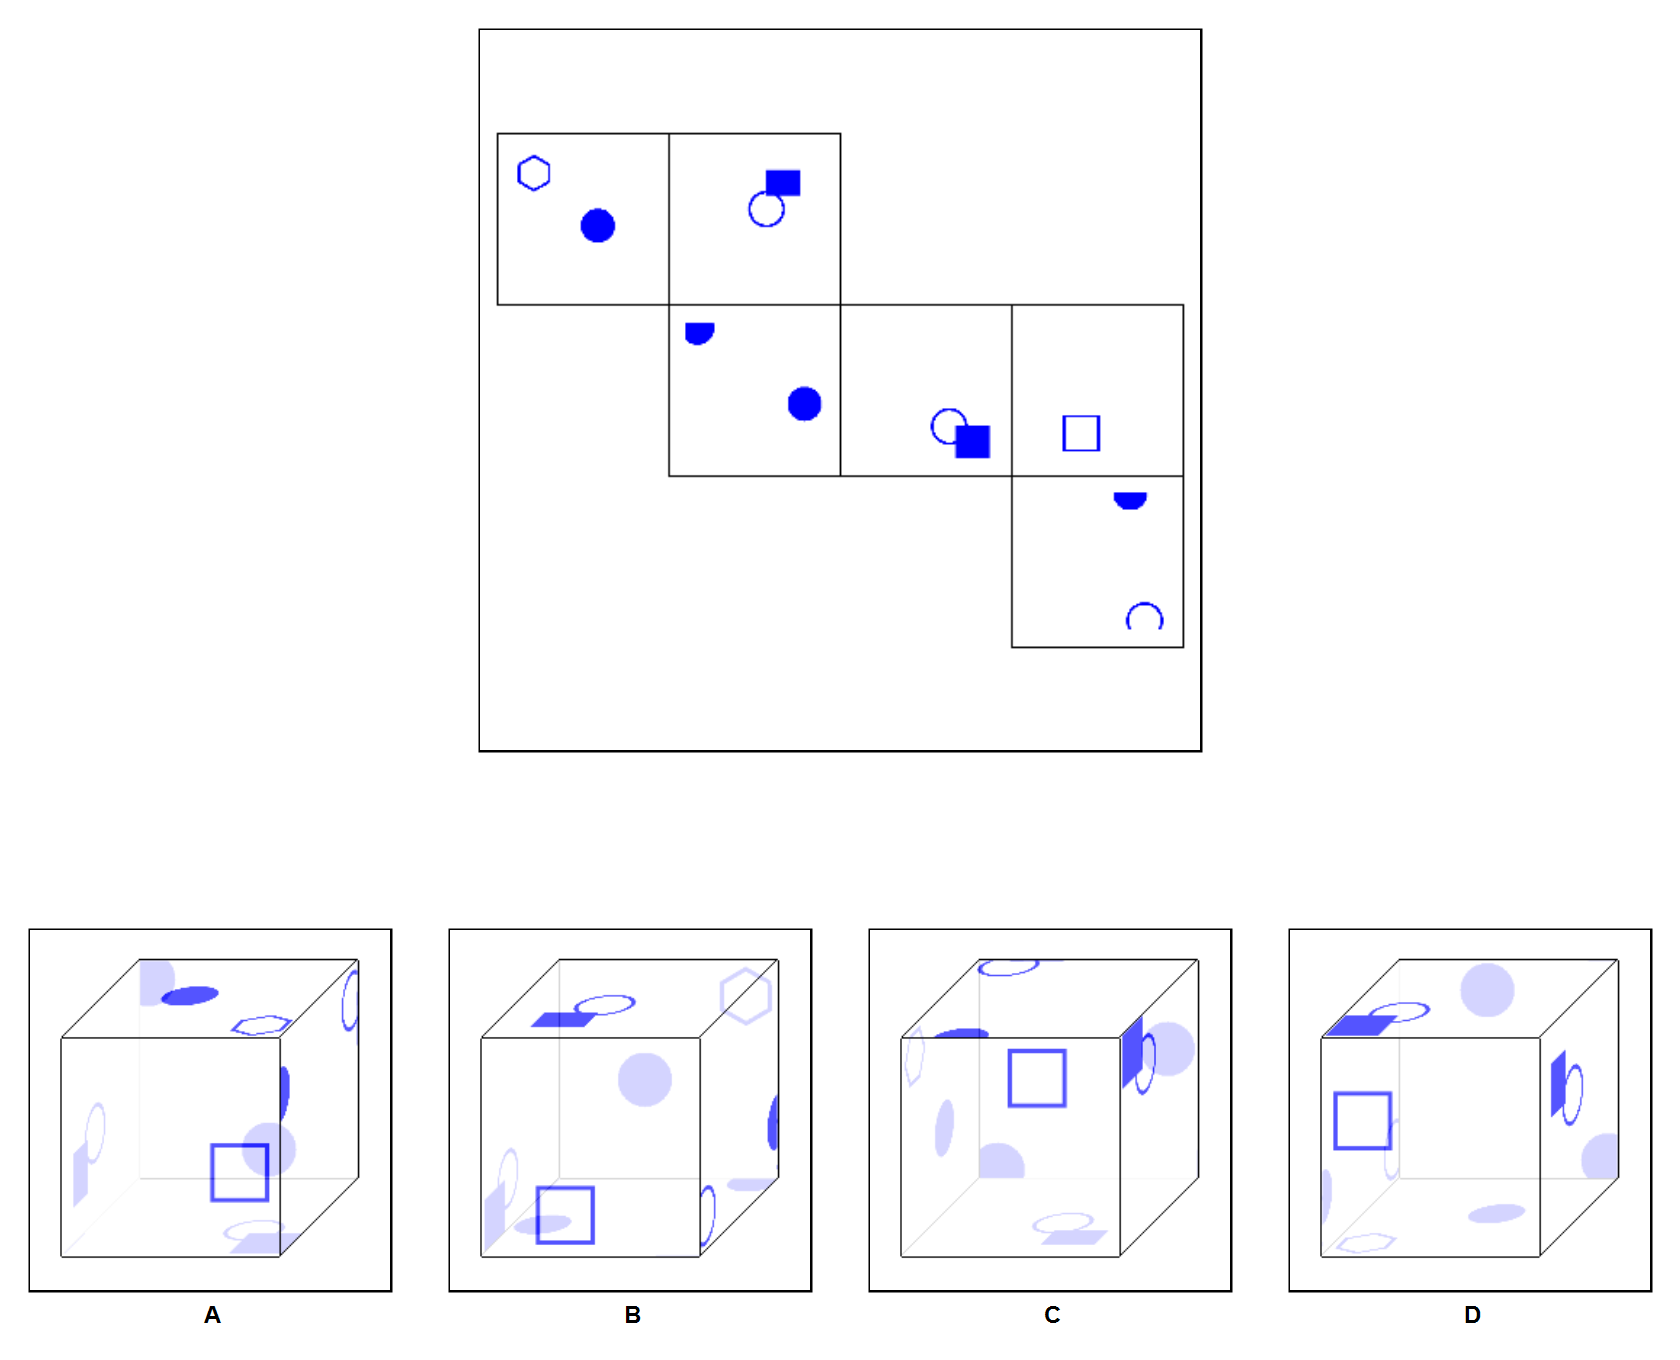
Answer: B